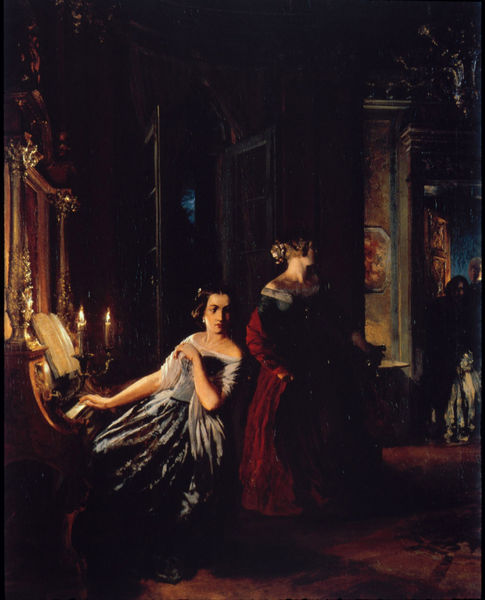
Titel: Die Störung
Künstler: Adolph Menzel
Standort: Karlsruhe
Institution: Staatliche Kunsthalle Karlsruhe
Schlagwörter: blau, dunkel, feuer, flügel, gemälde, hand, himmel, mann, schatten, weiß, frauen, menschen, sitzen, abend, braun, damen, elegant, fenster, frau, frisur, grau, hell, hintergrund, holz, kleid, kleider, licht, marmor, mund, männer, nacht, nase, raum, schwarz, säulen, tisch, tür, zimmer, ausblick, hund, rot, schloss, tuch, fest, gesellschaft, rock, teppich, blond, feier, jung, wand, arm, augen, blicke, samt, stehen, bild, innenraum, instrument, porträt, schauen, spiegel, vorhang, öl, kirche, boden, auge, dunkelheit, figur, gewand, gold, haare, interieur, realismus, sitzend, adel, gewänder, innen, konzert, musik, musiker, sängerin, theater, dekollete, dekoltee, schulter, schultern, seide, vornehm, sack, dutt, düster, mieder, noten, farben, mauer, farbe, türe, beleuchtung, besucher, loge, saal, gäste, salon, spielen, glanz, faltig, klavier, musikinstrument, musikzimmer, notenblatt, notenheft, pianistin, piano, spielerin, kerze, kerzen, kronleuchter, leuchter, durchgang, menzel, stube, teppiche, faltenwurf, abendkleid, schulterfrei, eingang, offen, buch, durchblick, sprossen, palast, fenter, flammen, mosaik, tasten, biedermeier, taste, besuch, kerzenlicht, kerzenschein, schein, orgel, schultertuch, offenes fenster, ankunft, sekretär, töchter, hofdame, musikerin, kandelaber, einladung, ballkleid, eintritt, erwartung, eintreten, prächtig, störung, überrascht, adolf menzel, klavierspielerin, umdrehen, brünette, eindringlinge, ingres, klavierleuchter, klavierspiel, klavierspielen, klavietr, naiveu, tastatur, türflüfel, vorspieken, warten wand, zuhöhrer, rennaisance, gemläde, ölbild, klaviernoten, boiden, sspinett, zwei kerzen